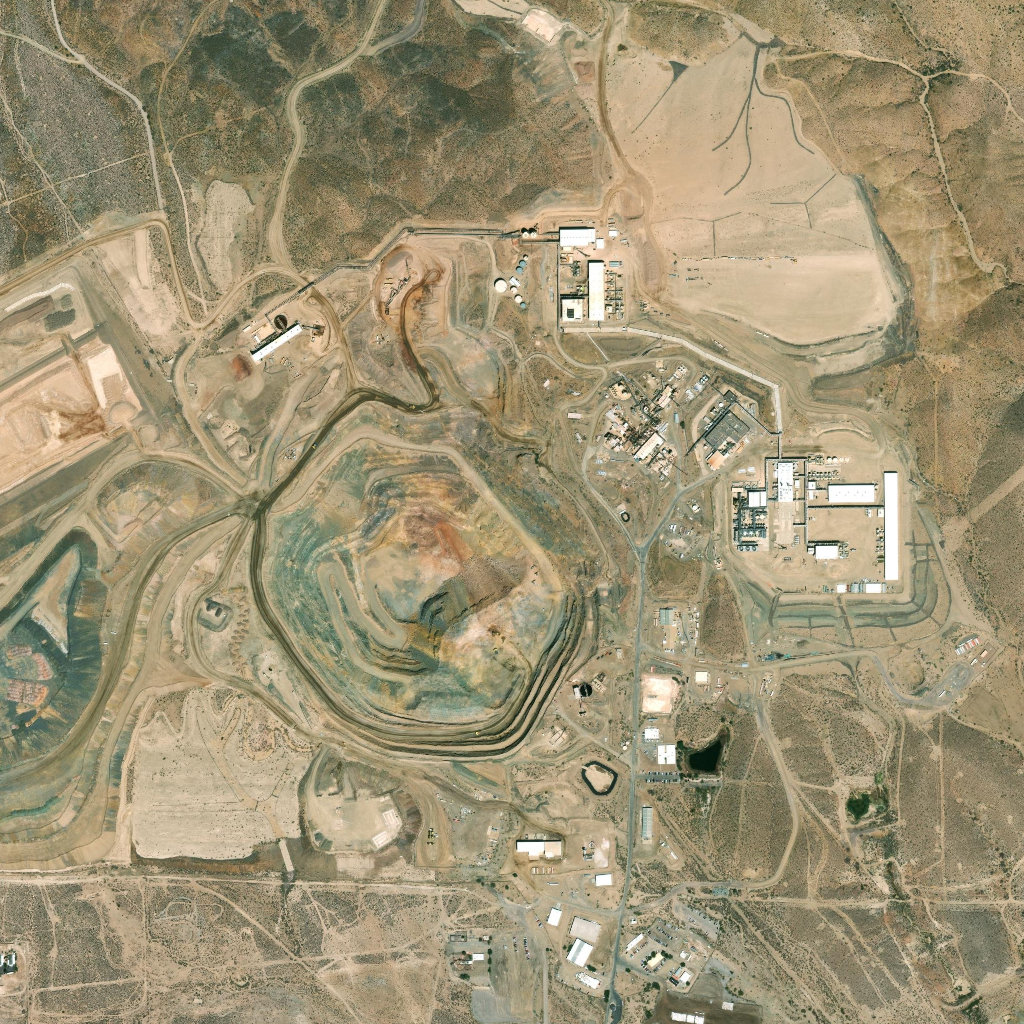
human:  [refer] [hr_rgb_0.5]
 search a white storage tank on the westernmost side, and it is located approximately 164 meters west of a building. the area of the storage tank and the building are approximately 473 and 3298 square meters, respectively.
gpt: <box>[[47, 27, 49, 28, 0]]</box>